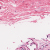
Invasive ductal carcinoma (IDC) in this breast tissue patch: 0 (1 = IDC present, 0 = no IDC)